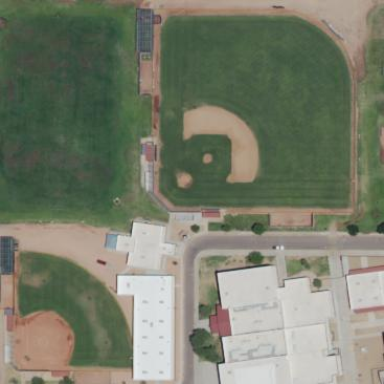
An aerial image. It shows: Baseball pitch for leisure and sports activities.